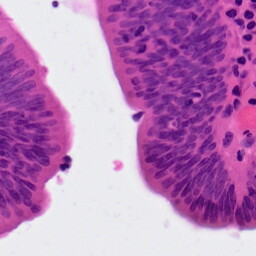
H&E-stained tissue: Colon